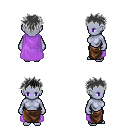
a pixel art fantasy rpg character, female body template, dark elf, purple skin, lavender cape, robe skirt, gray bedhead hairstyle, four views (front, back, left, right), 2x2 character sprite sheet, small pixel art, hard edges, no anti-aliasing